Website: bh-photo
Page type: review-order
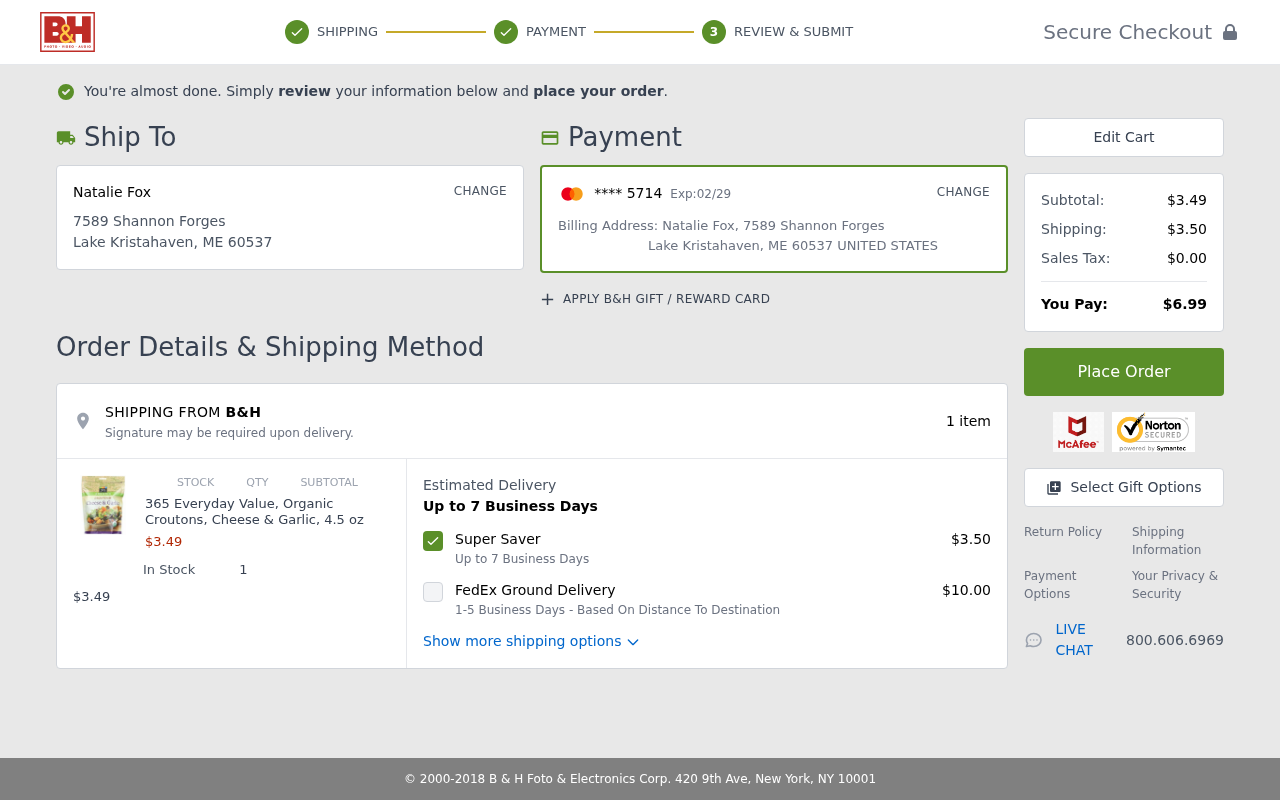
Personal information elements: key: PII_CARD_EXPIRY
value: Exp:02/29
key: PII_CARD_LAST4
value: **** 5714
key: PII_CITY_STATE_ZIP
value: Lake Kristahaven, ME 60537
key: PII_COUNTRY
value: UNITED STATES
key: PII_FULLNAME
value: Natalie Fox
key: PII_FULLNAME2
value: Natalie Fox
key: PII_STREET
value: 7589 Shannon Forges
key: PII_CITY
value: Lake Kristahaven
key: PII_POSTCODE
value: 60537
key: PII_STATE_ABBR
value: ME
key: PII_POSTCODE_FULL
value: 60537
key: PII_CITY_STATE
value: Lake Kristahaven, ME
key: PII_POSTCODE_NUMERIC
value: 60537
Product elements: key: PRODUCT1_NAME
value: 365 Everyday Value, Organic Croutons, Cheese & Garlic, 4.5 oz
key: PRODUCT1_PRICE
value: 3.49
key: PRODUCT1_QUANTITY
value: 1
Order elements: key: ORDER_NUM_ITEMS
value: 1 item
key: ORDER_SUBTOTAL
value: $3.49
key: ORDER_SHIPPING_COST
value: $3.50
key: ORDER_SHIPPING_ALT
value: $10.00
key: ORDER_SUBTOTAL2
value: $3.49
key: ORDER_SHIPPING_COST2
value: $3.50
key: ORDER_TAX
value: $0.00
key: ORDER_TOTAL
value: $6.99